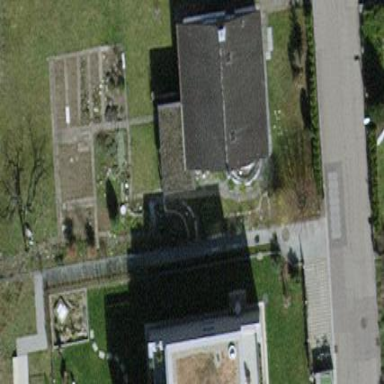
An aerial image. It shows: Building with tiled roof.